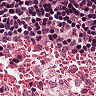
Metastatic tissue present: no